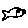
Label: fish